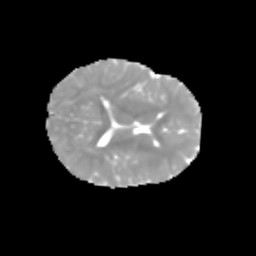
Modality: MD
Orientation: axial
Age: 6
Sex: male
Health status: healthy